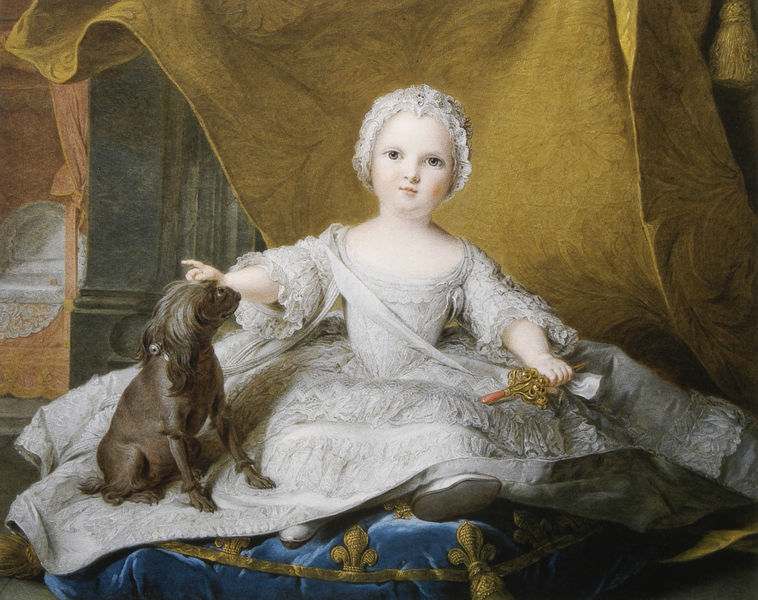
Titel: Tochter der Madame Dauphin
Künstler: Jean-Marc Nattier
Standort: Firenze
Institution: Galleria degli Uffizi
Schlagwörter: blau, gemälde, hand, schatten, weiß, gelb, mädchen, sitzen, ausschnitt, braun, frankreich, geste, grau, hell, hintergrund, hut, kleid, licht, mund, nase, schwarz, blick, hund, tier, tuch, fächer, haube, teppich, jung, mütze, augen, barock, blass, gesicht, samt, spitze, bildnis, hände, portrait, porträt, vorhang, auge, gold, reich, sitzend, stoff, adel, familie, kind, saum, spitzen, hübsch, potrait, prinzessin, rokoko, perücke, schärpe, hündchen, lächeln, taille, welpe, farbig, halsband, schuhe, stab, backen, klein, baby, querformat, kissen, könig, polster, vorhänge, spielen, bett, schlafzimmer, kordel, quaste, junge, spange, blumenmuster, palast, haustier, häubchen, lilie, brokat, puppe, kleidchen, kleinkind, gestus, prinz, backe, bäckchen, korsett, baldachin, koralle, königin, lilien, goldrand, bordüren, emblem, taufe, sitzkissen, pfeil, royal, zepter, spielzeug, wiege, bettchen, lieblich, rassel, boucher, hung, weißes kleid, rococo, königshaus, blcik, schoßhund, lolli, adelskind, pinscher, schüchen